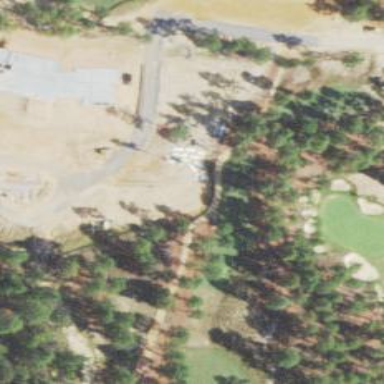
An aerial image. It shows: Service road used as golf cart path.